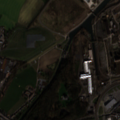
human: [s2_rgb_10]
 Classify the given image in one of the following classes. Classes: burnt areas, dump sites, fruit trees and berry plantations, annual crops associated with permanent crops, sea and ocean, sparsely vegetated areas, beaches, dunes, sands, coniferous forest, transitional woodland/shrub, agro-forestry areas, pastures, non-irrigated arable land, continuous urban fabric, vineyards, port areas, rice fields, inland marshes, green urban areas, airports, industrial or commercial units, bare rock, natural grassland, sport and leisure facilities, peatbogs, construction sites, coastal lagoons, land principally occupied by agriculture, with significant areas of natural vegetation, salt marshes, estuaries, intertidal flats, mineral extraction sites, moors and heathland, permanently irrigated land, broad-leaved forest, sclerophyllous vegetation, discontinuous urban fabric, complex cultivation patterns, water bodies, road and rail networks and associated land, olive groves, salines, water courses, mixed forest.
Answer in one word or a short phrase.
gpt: discontinuous urban fabric, industrial or commercial units, non-irrigated arable land, land principally occupied by agriculture, with significant areas of natural vegetation